Field crop: tomato
Growth stage: 1
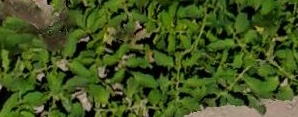
Species: tomato